Question: Given a large dynamically growing list of things in alphabetical order, I want to have them all listed in 3 columns. For example:

Is there any way in CSS to have 3 equal height columns for lists like these where the count of items in each heading are not known?
A fluid column display where I don't need to program a way to calculate how many should be in each column etc.
Thanks for any help!
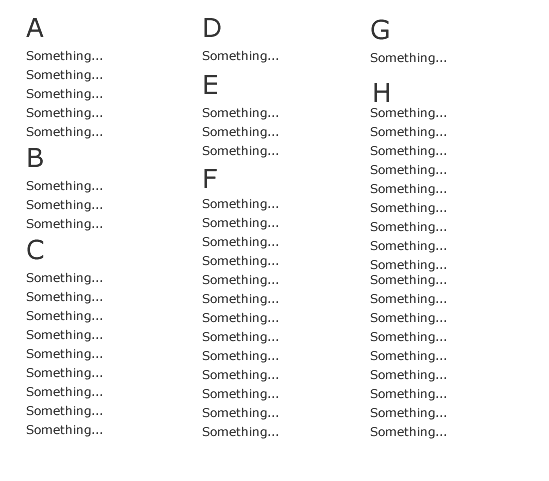
Answer: You need CSS3 rules from <URL>